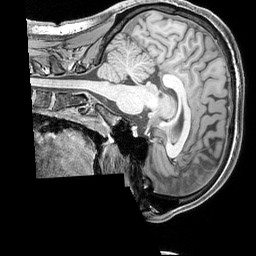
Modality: T1w
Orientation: sagittal
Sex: male
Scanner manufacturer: siemens
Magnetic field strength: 3 T
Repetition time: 2.3 s
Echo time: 0.00226 s